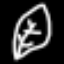
Label: leaf